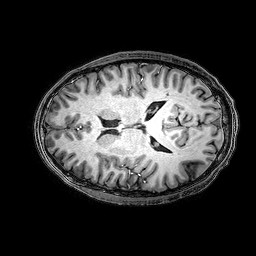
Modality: T1w
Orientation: axial
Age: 27
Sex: male
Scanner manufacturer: philips
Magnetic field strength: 3 T
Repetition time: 0.009 s
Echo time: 0.00351 s